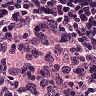
Metastatic tissue present: yes